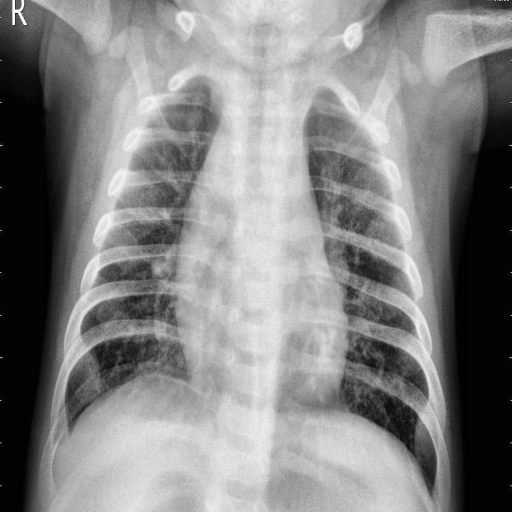
Finding: PNEUMONIA